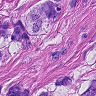
Metastatic tissue present: yes